Field crop: tomato
Growth stage: 1
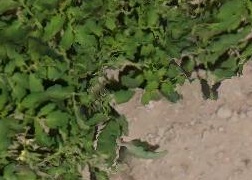
Species: tomato